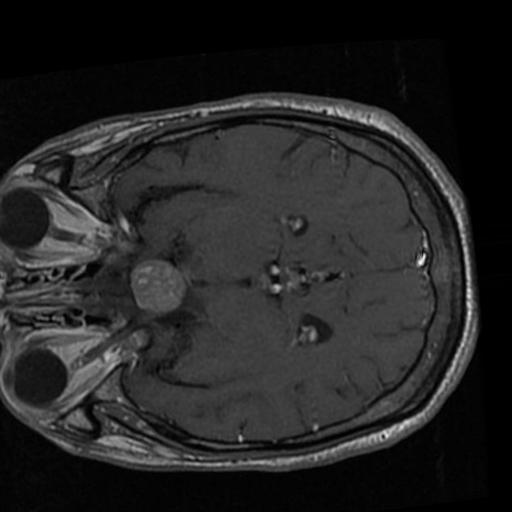
Label: brain_tumor